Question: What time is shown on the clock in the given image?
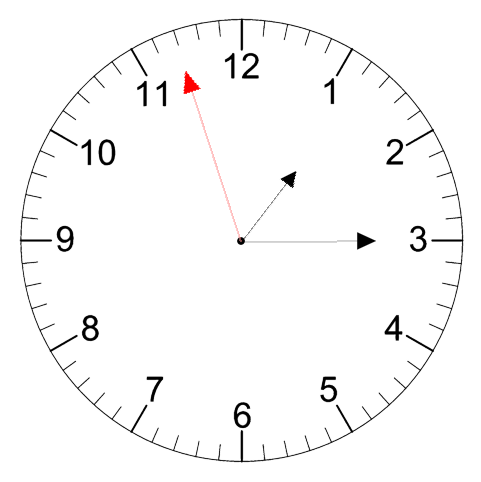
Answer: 01:14:57